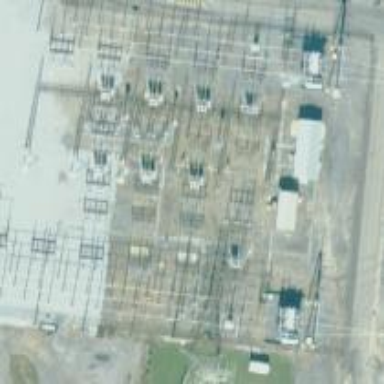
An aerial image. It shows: Switch used for power control.